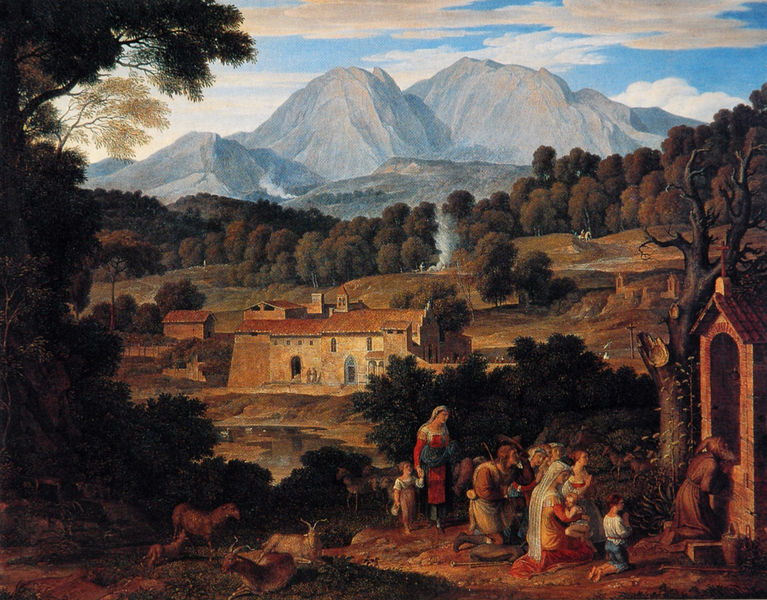
Titel: Das Kloster S. Francesco di Civitella mit Kreuzwegstationen
Künstler: Joseph Anton Koch
Standort: Berlin
Institution: Staatliche Museen Preußischer Kulturbesitz, Nationalgalerie
Schlagwörter: baum, berg, blau, blätter, dunkel, felsen, gemälde, gruppe, himmel, laub, mann, schatten, umhang, wasser, weiß, wolken, bäume, fluss, frauen, gelb, grün, landschaft, menschen, mädchen, ocker, see, stadt, teich, äste, abend, braun, fenster, frau, grau, hintergrund, hut, licht, männer, orange, schwarz, tür, türkis, dach, gebäude, gras, haus, rot, tier, tiere, wiese, beige, leute, bart, öl, bach, erde, flusslauf, halme, häuser, natur, stamm, weide, zweige, busch, büsche, gebüsch, gewässer, rauch, sonne, familie, kind, mutter, renaissance, tal, wald, bauern, genre, kinder, pferd, reiter, weiher, deutschland, landschft, schürze, italien, berge, gebirge, zug, dorf, bergkette, herde, berglandschaft, herbst, hof, idylle, hocker, rundbogen, stämme, tor, bergdorf, schaf, kloster, kreuz, religion, einöde, alpen, wälder, lichtung, knien, schlange, beten, gebet, altar, hirsch, reh, rehe, knieend, kniend, andacht, betende, kapelle, stall, landscahft, mönch, gehöft, siedlung, kin, konche, gebirgslandschaft, anbetung, betend, schafe, böcke, hirte, hirten, zeige, ziege, stumpf, gläubige, mütter, ziegen, pilgern, bildstock, pilger, steinbock, wallfahrt, beter, rah, watzmann, bewohnter, fssade, landschtrich, grippe, landschaft berge, fruane